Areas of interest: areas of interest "Car Dealership"
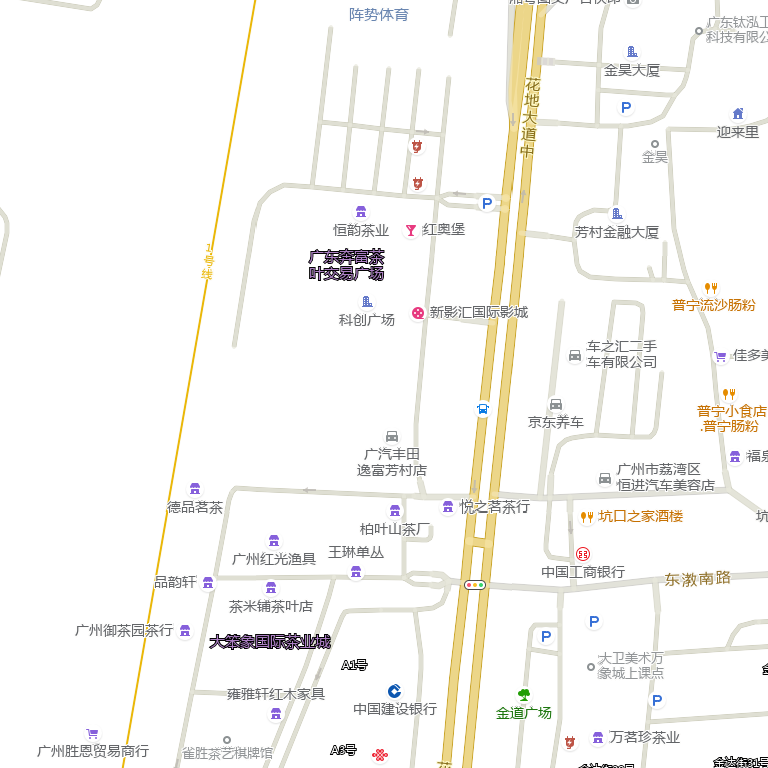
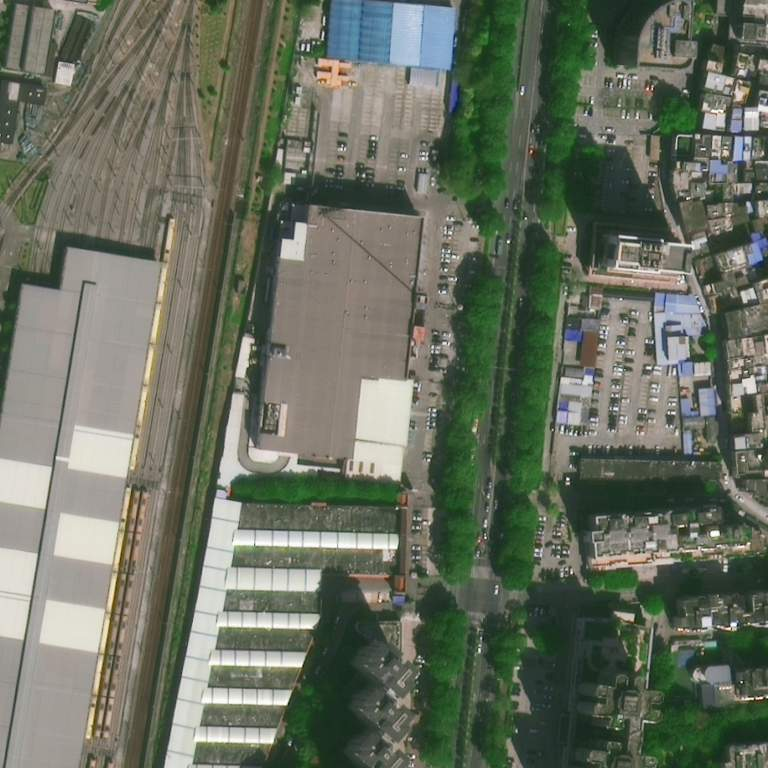